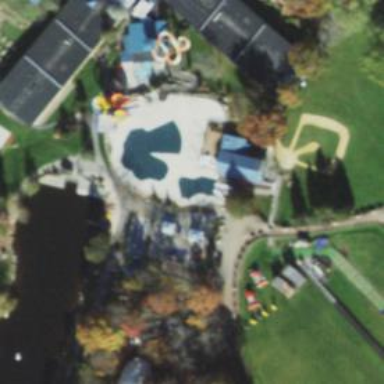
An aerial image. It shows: Shuffleboard pitch located in leisure land area.